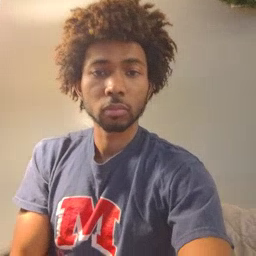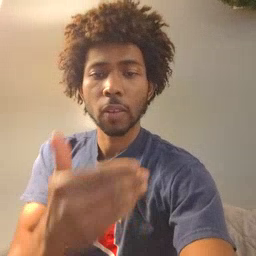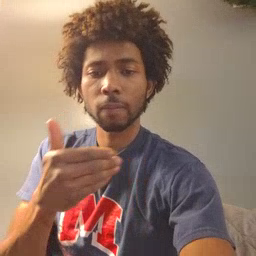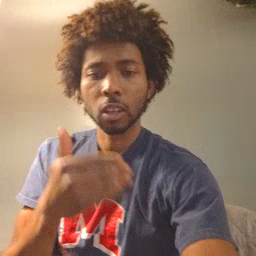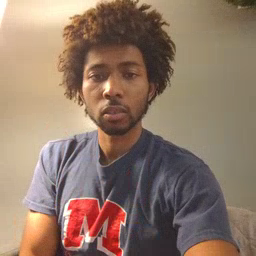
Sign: before